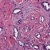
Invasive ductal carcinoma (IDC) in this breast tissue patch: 1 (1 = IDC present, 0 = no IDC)